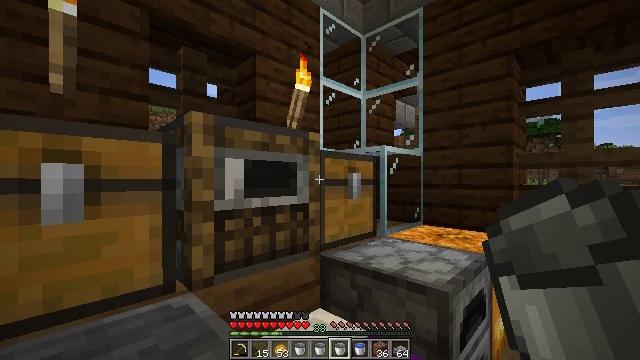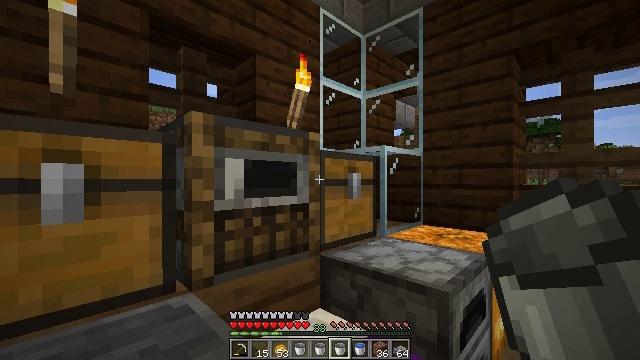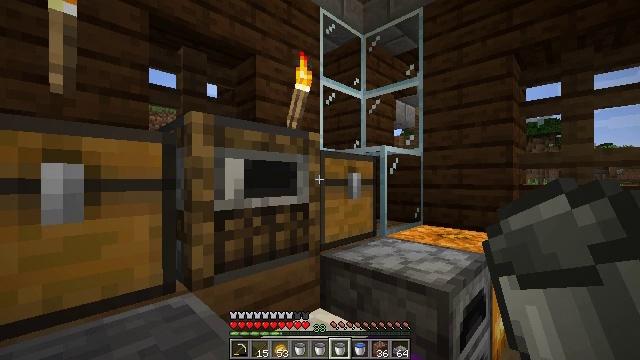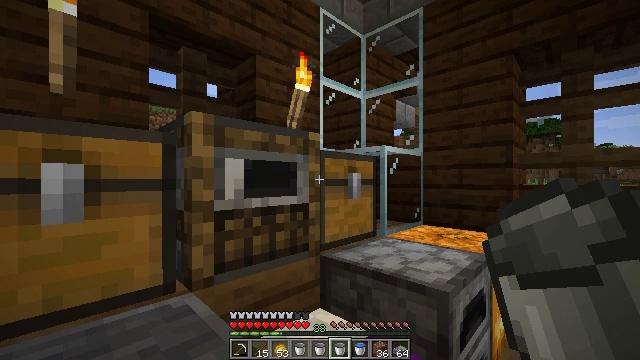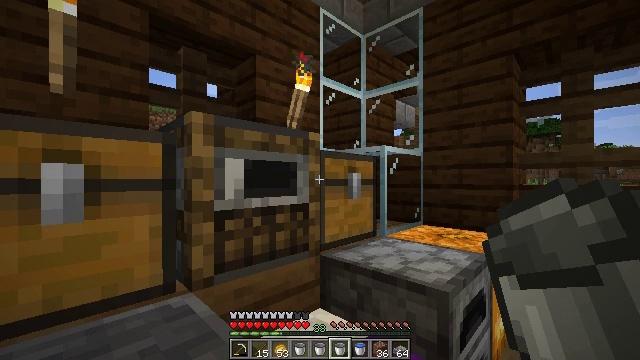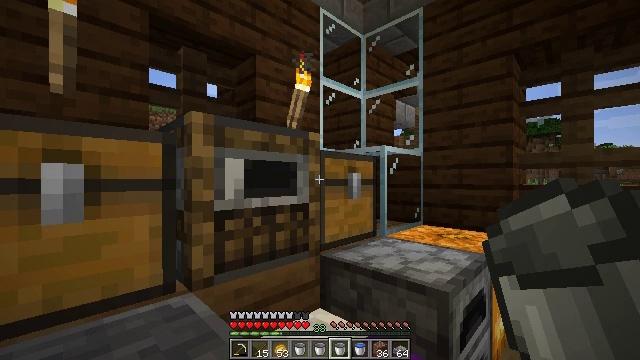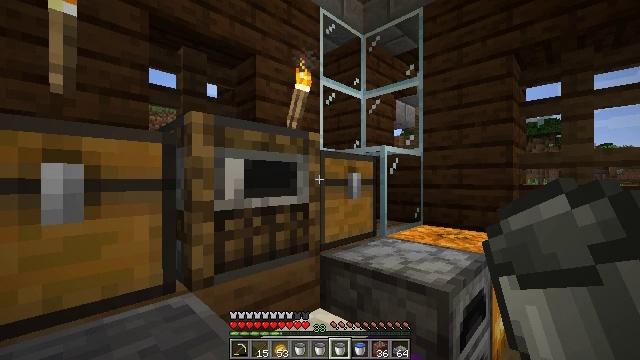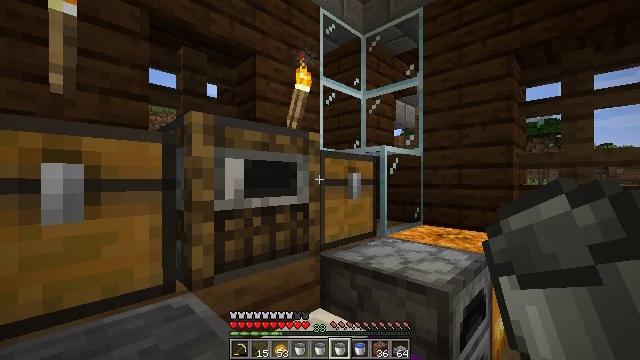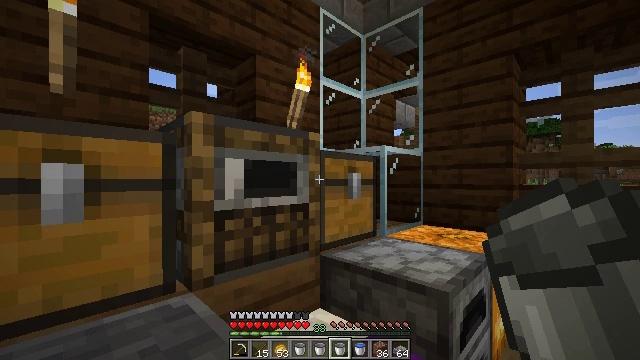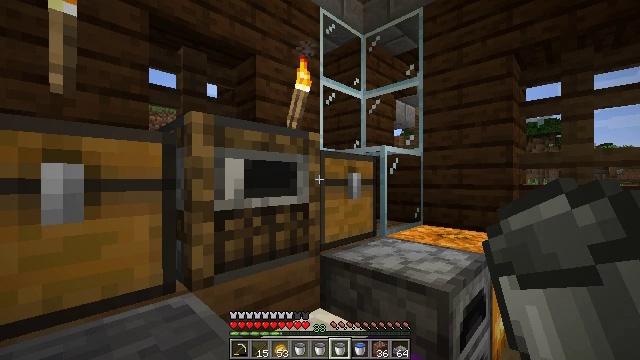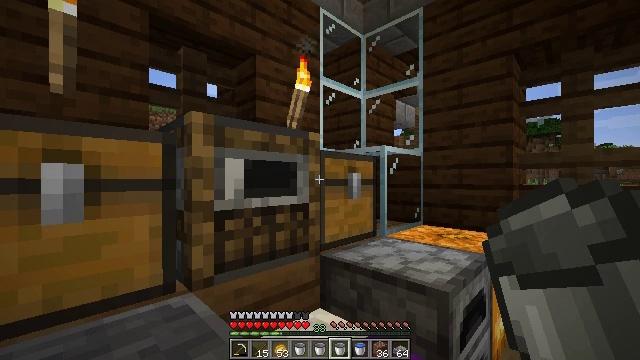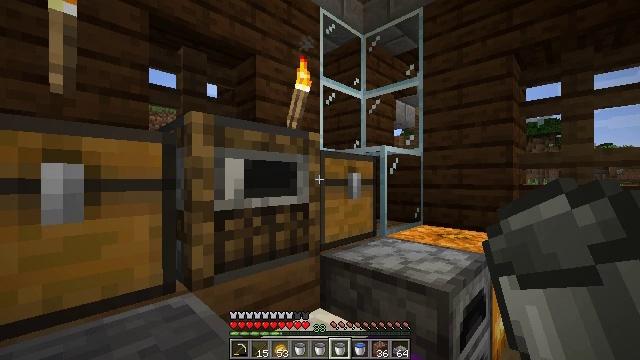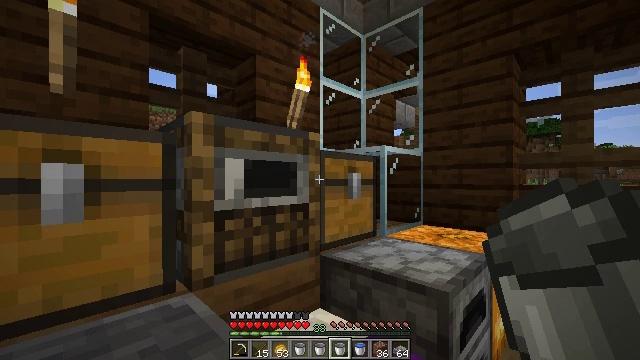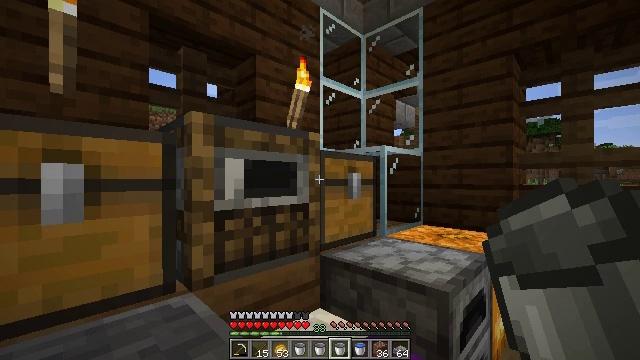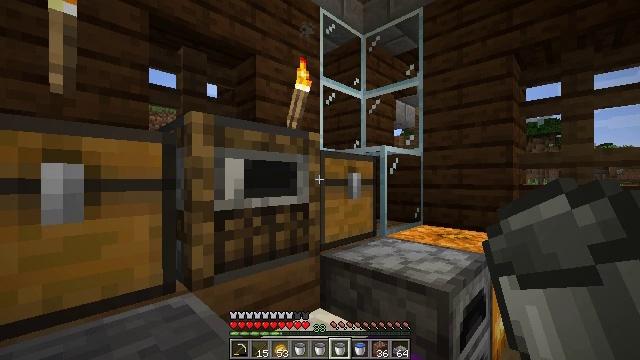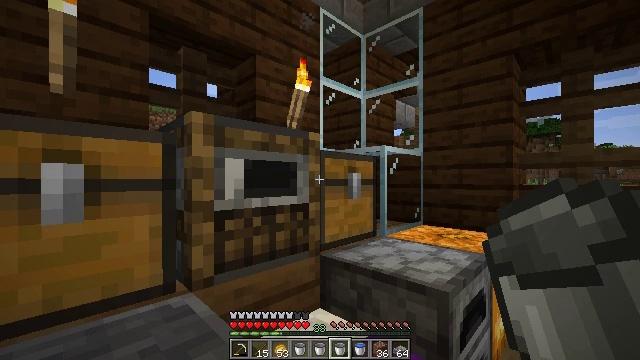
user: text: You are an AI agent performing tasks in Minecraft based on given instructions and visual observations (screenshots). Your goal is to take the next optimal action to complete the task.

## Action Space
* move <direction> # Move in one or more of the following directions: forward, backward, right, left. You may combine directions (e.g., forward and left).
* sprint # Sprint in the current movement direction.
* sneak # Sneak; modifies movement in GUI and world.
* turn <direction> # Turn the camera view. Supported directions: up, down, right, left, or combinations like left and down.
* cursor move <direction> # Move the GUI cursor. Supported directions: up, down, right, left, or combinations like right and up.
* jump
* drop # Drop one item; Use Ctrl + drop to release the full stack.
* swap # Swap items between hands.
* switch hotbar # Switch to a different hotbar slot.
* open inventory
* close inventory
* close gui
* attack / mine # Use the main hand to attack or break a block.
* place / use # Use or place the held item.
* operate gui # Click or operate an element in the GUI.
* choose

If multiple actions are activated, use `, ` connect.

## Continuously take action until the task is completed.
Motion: motion action
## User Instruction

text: Break the spruce leaves to clear the area.
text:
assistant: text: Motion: no_op
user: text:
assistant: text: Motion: no_op
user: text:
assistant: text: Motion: no_op
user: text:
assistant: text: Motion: no_op
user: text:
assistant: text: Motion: no_op
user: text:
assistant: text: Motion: no_op
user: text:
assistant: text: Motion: no_op
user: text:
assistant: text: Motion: no_op
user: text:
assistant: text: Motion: no_op
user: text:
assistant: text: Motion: no_op
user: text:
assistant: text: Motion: no_op
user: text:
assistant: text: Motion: no_op
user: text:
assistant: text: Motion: no_op
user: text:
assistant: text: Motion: no_op
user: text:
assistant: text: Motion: no_op
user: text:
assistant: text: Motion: no_op
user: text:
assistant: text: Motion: no_op
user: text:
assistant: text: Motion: no_op
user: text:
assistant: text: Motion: no_op
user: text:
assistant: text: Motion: no_op
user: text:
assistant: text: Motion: no_op
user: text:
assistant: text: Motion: no_op
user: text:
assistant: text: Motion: no_op
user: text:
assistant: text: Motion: no_op
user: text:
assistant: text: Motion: no_op
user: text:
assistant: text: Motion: no_op
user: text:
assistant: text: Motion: no_op
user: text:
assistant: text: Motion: no_op
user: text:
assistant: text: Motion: no_op
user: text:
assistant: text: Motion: no_op